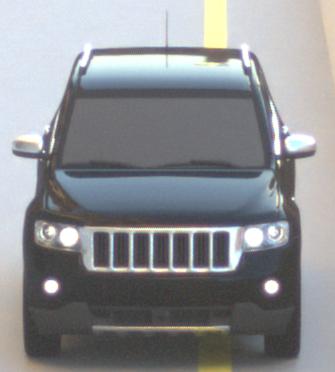
Make: Jeep
Model: Grand Cherokee
Detailed model: WK2
Model produced from: 2010
Model produced until: 2021
Doors: 5
Color: black
Road condition: dry road
Daytime: sunrise or sunset
Contrast: medium contrast